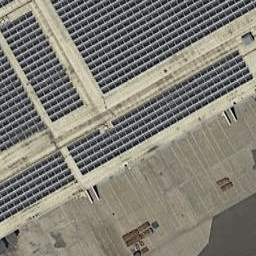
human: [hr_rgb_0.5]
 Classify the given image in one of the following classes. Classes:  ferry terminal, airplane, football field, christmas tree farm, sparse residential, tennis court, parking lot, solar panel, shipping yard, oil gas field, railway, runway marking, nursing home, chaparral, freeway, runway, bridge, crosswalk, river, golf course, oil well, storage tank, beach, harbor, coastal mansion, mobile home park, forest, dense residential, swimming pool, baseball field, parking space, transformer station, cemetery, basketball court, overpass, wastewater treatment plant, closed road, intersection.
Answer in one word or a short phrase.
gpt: solar panel